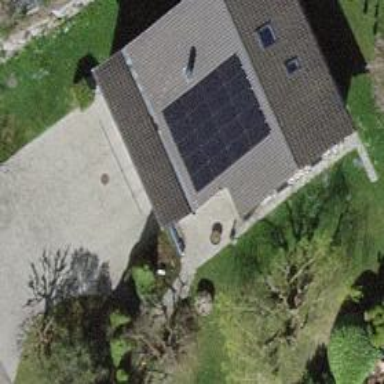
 consisting of solar photovoltaic panels."